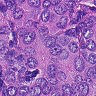
Metastatic tissue present: yes